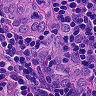
Metastatic tissue present: yes